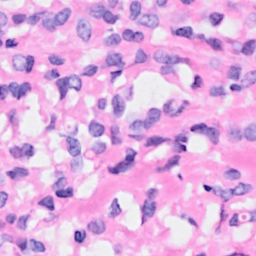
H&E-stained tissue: Breast